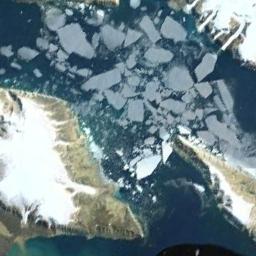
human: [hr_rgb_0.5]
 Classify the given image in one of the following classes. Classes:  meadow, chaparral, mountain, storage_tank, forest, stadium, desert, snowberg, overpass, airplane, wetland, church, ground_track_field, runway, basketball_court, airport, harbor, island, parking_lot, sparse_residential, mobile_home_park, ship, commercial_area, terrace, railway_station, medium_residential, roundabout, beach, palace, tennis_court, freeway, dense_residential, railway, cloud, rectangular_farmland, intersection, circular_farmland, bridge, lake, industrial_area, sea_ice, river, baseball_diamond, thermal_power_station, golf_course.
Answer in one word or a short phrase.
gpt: sea_ice